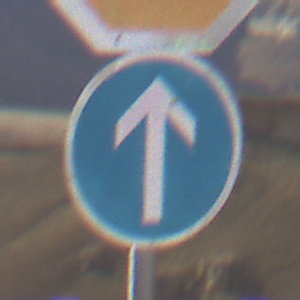
Verkehrszeichen: VorgeschriebeneFahrtrichtungGeradeaus
Zusatzzeichen oben: Stop
Umgebung: Outdoor, Nature
Tageszeit: MorningAfternoon
Wetter: PartlyCloudy
Licht: Natural
Jahreszeit: NotSpecified
Kontrast: HighContrast